Question: I've to divide a text into portions. Text contains only paragraphs ( p tags ) inside '<div id="main">'. I wanted to insert some divs with id page1...pagen, and distribute the paragraphs inside them.
Here is my code, but it is not working properly. Divs are generated before the paragraphs, and the paragraphs aren't moved inside them.
Except the error, is there any more efficient way to do this?
'''
var n = 1;
$('article').prepend('<div id="pagecnt">&nbsp</div><br/>');
$('#pagecnt').append('<a href="#'+n+'">'+n+'</a>').after('<div id="page'+n+'" style="display:block;"></div>');
var pargraph = $('p');
for (var i = 0; i < pargraph.length; i++)
{
if ( $(document).height() < 2 * $(window).height() )
{
$('#page'+n).append(pargraph[i].detach());
} else {
$('#page'+n).after('<div id="page' + ++n + '" style="display:none;"></div>');
}
}
'''
EDIT : this should be the result (basically)

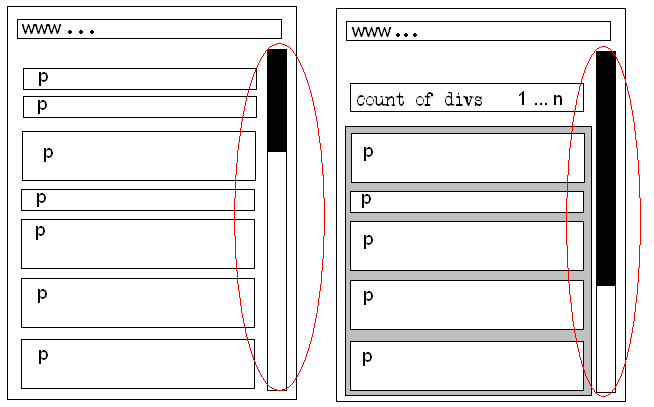
Answer: I think it's pagination you're after, but perhaps using the jQuery <URL> plugin would work, then you could tweak to show/hide the columns created.
I had a play around with the idea, being a noob, it was a good exercise, I didn't use 'detach()', but 'append()'.. then when the original "main" div was "empty" I 'swept it out' and and detached it - In one of my original efforts there was sometimes children that didn't move out of the main div, I think it was the extra page** that eventually fixed that, but I added the final sweep just in case.
There are some issues, like clicking the top link doesn't color both counters whereas clicking the bottom link does (it doesn't on the fiddle?), **I had to add an extra overflow div to allow for uneven splits (paragraphs or children's different sizes meant the height splits couldn't be exact) - this extra div has never not been necessary in my tests but YMMV
It degrades fine when JS turned off due to CSS'ing the main div ('.article') the same as the pages
I still don't understand why the actual split splits into the columns rather than putting them all in the first page (not complaining ;)) - why/how does the loop know to put it into the 3/4 page divs?
### My Effort: here